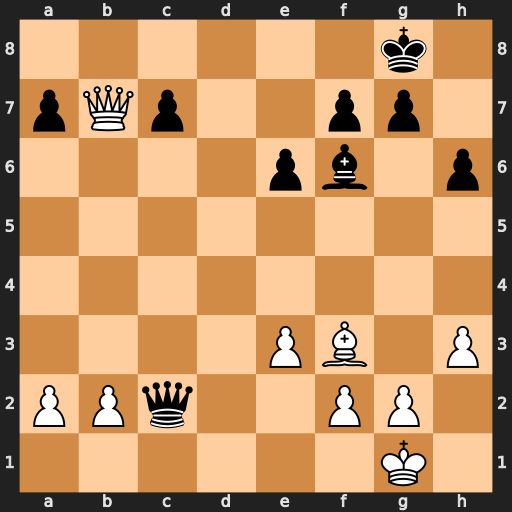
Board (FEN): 6k1/pQp2pp1/4pb1p/8/8/4PB1P/PPq2PP1/6K1
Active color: w
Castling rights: -
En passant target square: -
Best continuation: Qa8+ Kh7 Be4+ Qxe4 Qxe4+